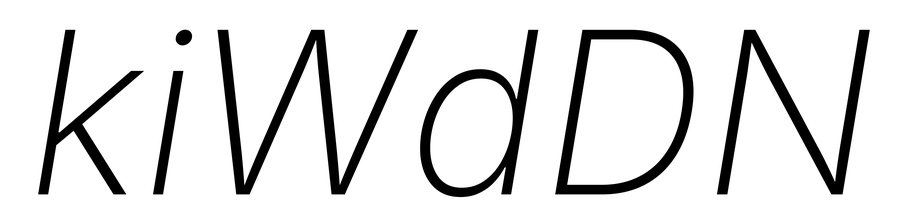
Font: Inter-Italic_ExtraLight_Italic